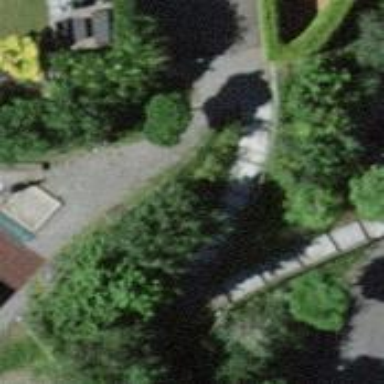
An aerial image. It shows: Road with steps.